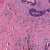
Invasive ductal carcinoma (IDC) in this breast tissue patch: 0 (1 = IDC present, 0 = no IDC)